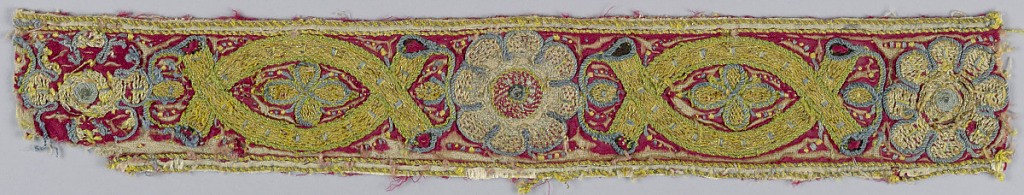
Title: Band
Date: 17th century
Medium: silk, metallic thread Technique: embroidered
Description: Fragment of an embroidered band with intersecting arcs alternating with rosettes. Intersection between arcs also filled with small rosettes